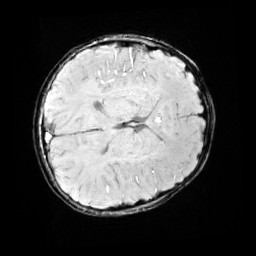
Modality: SWI
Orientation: axial
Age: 9
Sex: male
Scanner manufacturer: siemens
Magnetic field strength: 3 T
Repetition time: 0.027 s
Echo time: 0.02 s